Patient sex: F
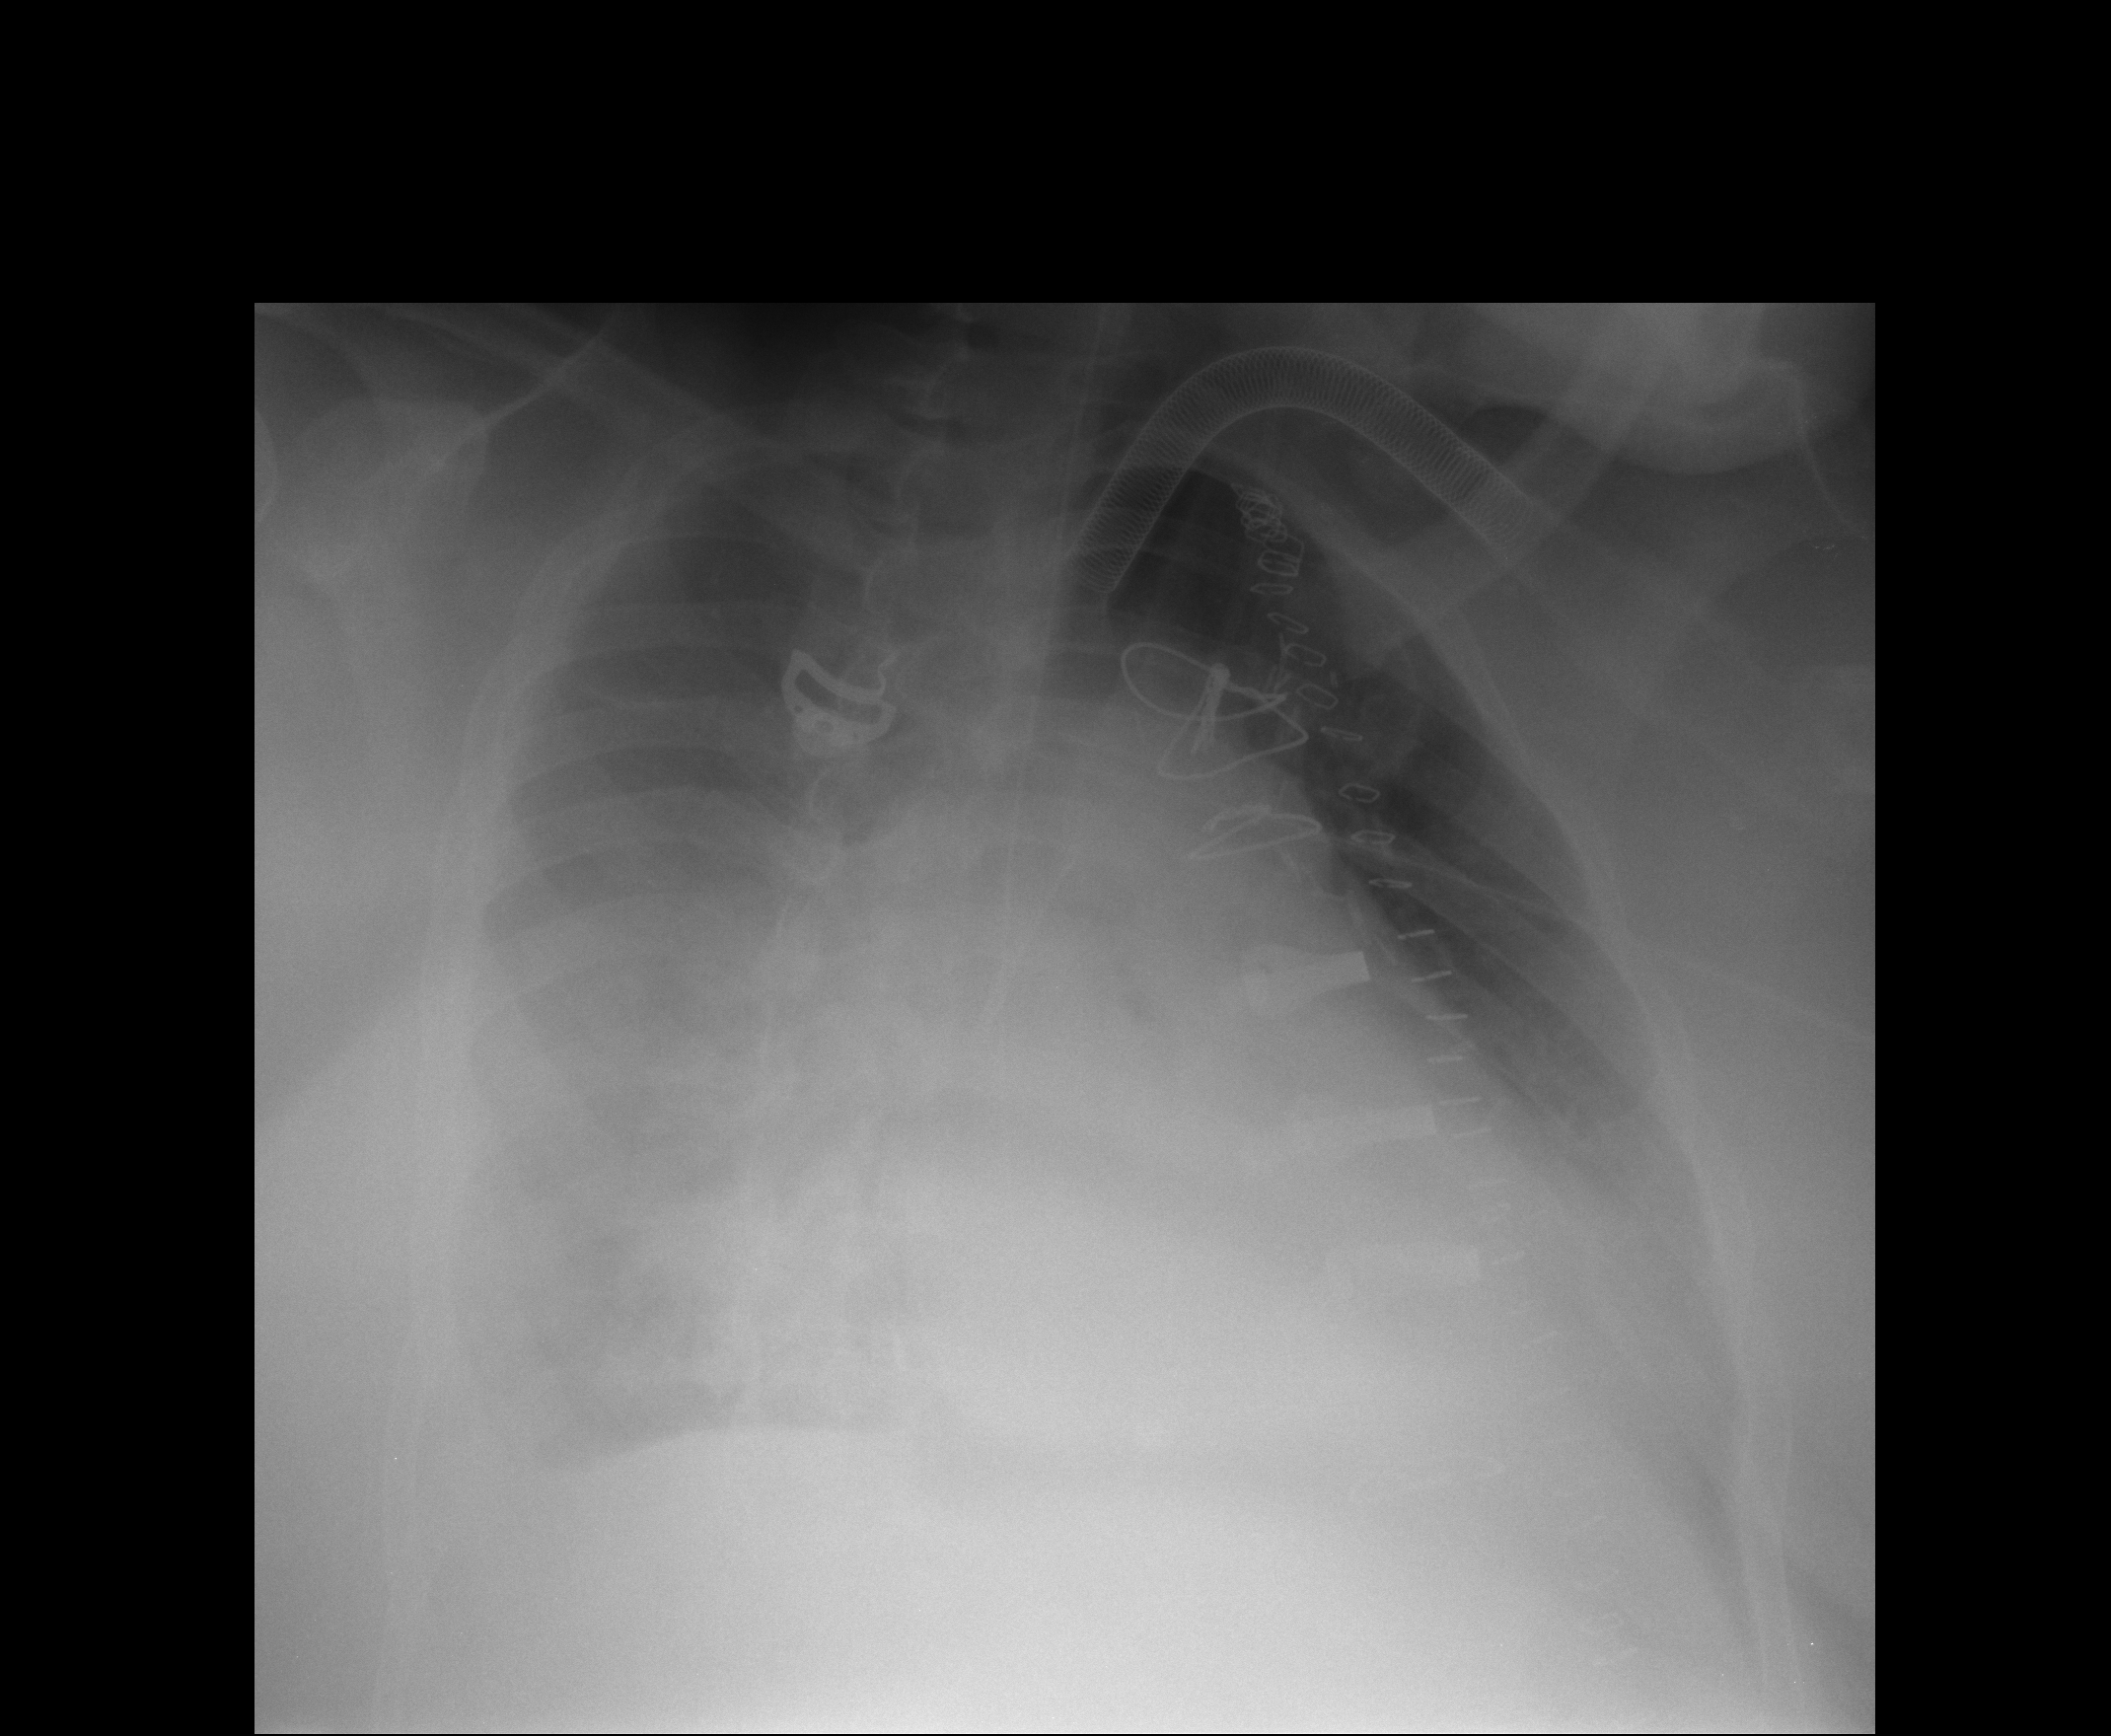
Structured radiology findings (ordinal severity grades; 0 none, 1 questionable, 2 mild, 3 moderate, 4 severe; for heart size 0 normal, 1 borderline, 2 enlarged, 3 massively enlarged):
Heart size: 1
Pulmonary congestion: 0
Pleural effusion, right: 3
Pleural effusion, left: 2
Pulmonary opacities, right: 0
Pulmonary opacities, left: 0
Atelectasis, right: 2
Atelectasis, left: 2